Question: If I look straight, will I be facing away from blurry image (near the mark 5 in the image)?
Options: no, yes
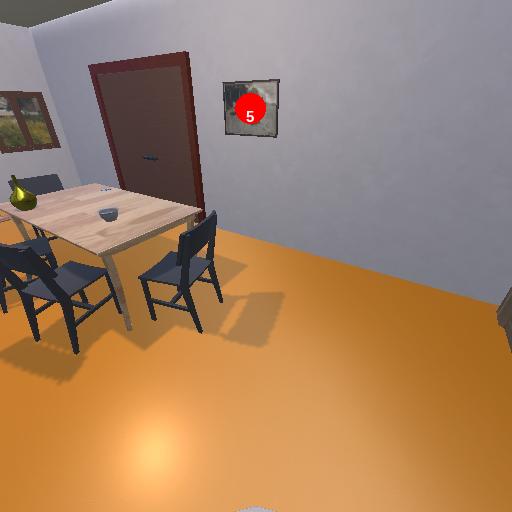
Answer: no